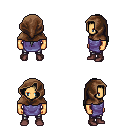
a pixel art fantasy rpg character, male body template, human, tanned skin, chain tabard jacket, metal pants, gray ponytail hairstyle, cloth hood, maroon shoes, four views (front, back, left, right), 2x2 character sprite sheet, small pixel art, hard edges, no anti-aliasing